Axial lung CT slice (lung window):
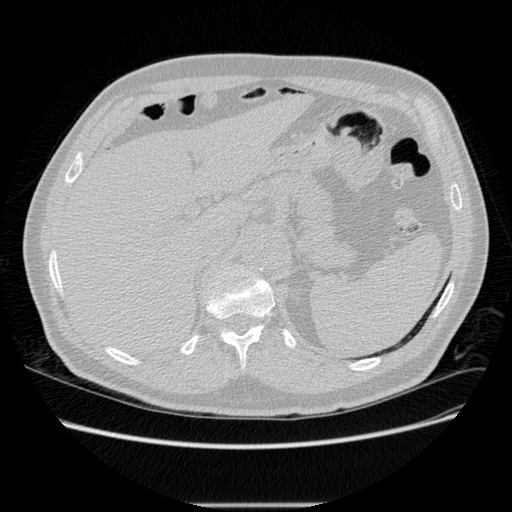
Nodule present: no